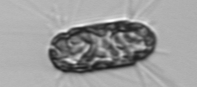
Label: Corethron_hystrix